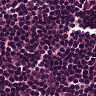
Metastatic tissue present: no